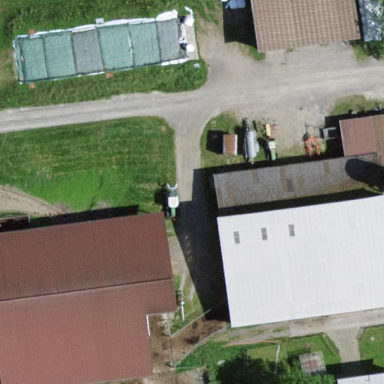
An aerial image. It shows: Farmyard area.